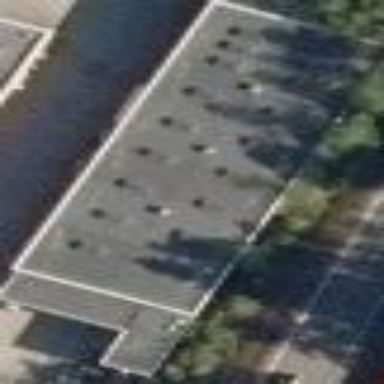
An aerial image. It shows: Warehouse building.